Question: I have this code written in c:
'''
int main(){
double x, y;
int a, b, c;
int *p;
'''
and I have:
'''
sizeof(int)=4
sizeof(double)=8
'''
Is the memory structure sth like this?
More detailed in graphical mode:
'''
IN MEMORY:(whole memory)
LE = Little Endian (INTEL)
BE = Big Endian (MIPS)
------------------
0x00000000 | | ?
------------------
. .
. .
. .
------------------
0x0012ff60 | 64(LE) 00(BE) |
------------------
------------------
0x0012ff61 | ff(LE) 12(BE) |
------------------
------------------
0x0012ff62 | 12(LE) ff(BE) |
------------------
------------------
0x0012ff63 | 00(LE) 64(BE) |
------------------
------------------
0x0012ff64 | 00(LE) 00(BE) | c if c = 256 (base10)
------------------ c = 0x00000100 (base16)
------------------
0x0012ff65 | 01(LE) 00(BE) | c 0x0012ff64 points to c variable
------------------ 0x0012ff64 is a pointer
------------------
0x0012ff66 | 00(LE) 01(BE) | c
------------------
------------------
0x0012ff67 | 00(LE) 00(BE) | c
------------------
------------------
0x0012ff68 | | b
------------------
.
.
.
------------------
0x0012ff6c | | a
------------------
.
.
.
------------------
0x0012ff70 | | y
------------------
------------------
0x0012ff71 | | y
------------------
------------------
0x0012ff72 | | y
------------------
------------------
0x0012ff73 | | y
------------------
------------------
0x0012ff74 | | y
------------------
------------------
0x0012ff75 | | y
------------------
------------------
0x0012ff76 | | y
------------------
------------------
0x0012ff77 | | y
------------------
.
.
.
------------------
0x0012ff78 | | x
------------------
.
.
.
------------------
0xfffffffff | | ?
------------------
'''
when we push sth into stack, do we do this?

1) I mean we push data at the end of stack with higher value of address?
2) or we push data at the top of stack with lower value of address?
3)how many addresses of memory each stack take?It depends on what?
Thanks
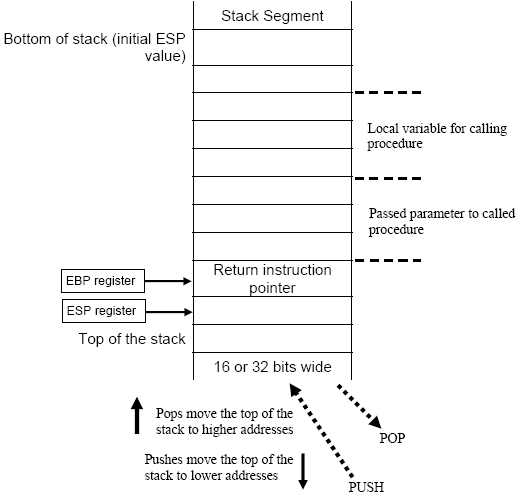
Answer: , if the compiler isn't doing anything extraordinary, the stack will grow downwards. On a 'push' the stack pointer will decrement by the size of the push, and the 'push'ed data will go onto the lower addresses of the stack.
On a 'pop' the stack pointer will increment by the size of the pop.
I'm not commenting on MIPS, even though you mentioned it in your question, because:
1. I don't know anything about MIPS architecture
2. your question is tagged x86.
Regarding the size of each variable on the stack, that's 100% compiler dependent, so I can't comment on that.